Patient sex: F
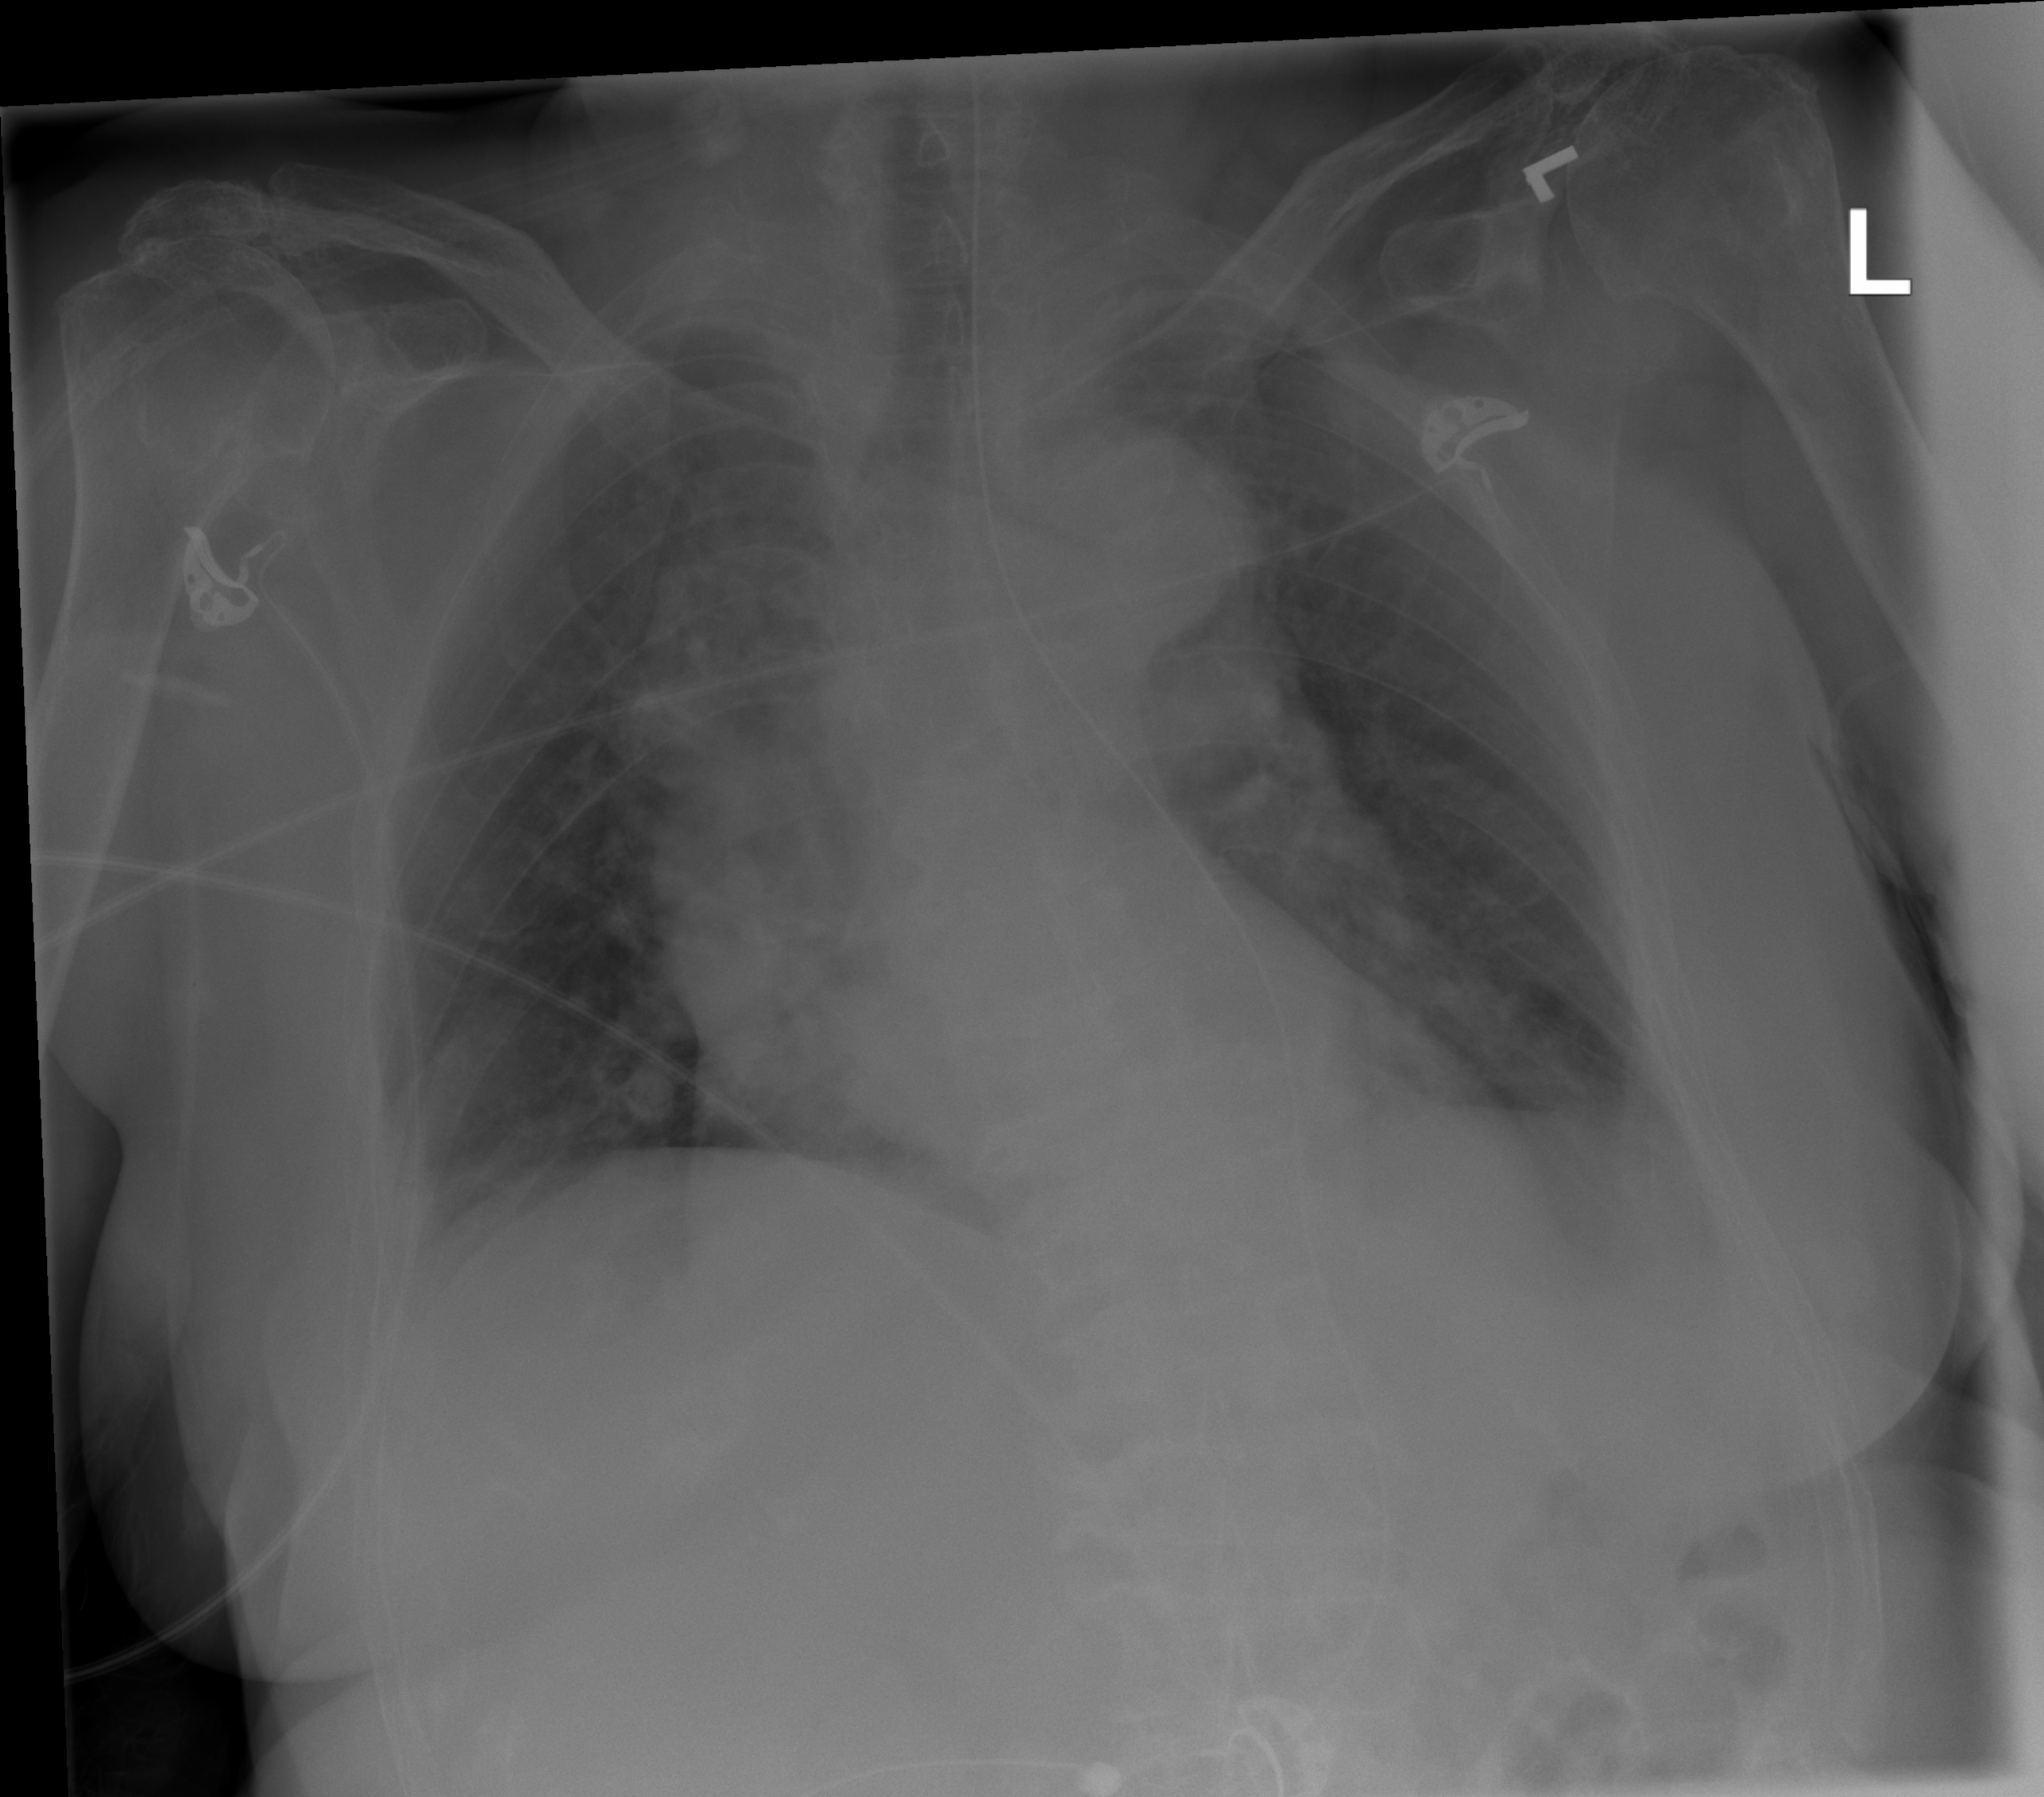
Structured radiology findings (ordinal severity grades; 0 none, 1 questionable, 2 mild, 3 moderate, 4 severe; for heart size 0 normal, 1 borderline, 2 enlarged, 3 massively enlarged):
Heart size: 1
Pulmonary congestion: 2
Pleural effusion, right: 0
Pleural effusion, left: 2
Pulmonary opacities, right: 1
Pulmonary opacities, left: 0
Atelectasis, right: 0
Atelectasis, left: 0